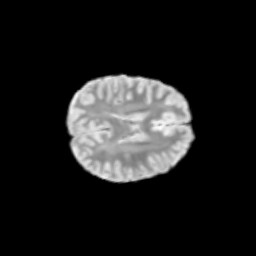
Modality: T2w
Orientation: axial
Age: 12
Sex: female
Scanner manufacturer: siemens
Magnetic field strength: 3 T
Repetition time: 3.8 s
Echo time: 0.07 s